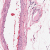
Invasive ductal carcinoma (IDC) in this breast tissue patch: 0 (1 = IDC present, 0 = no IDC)